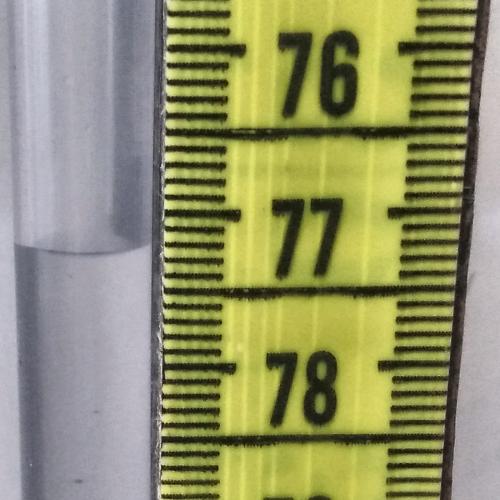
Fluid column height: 77.2 cm